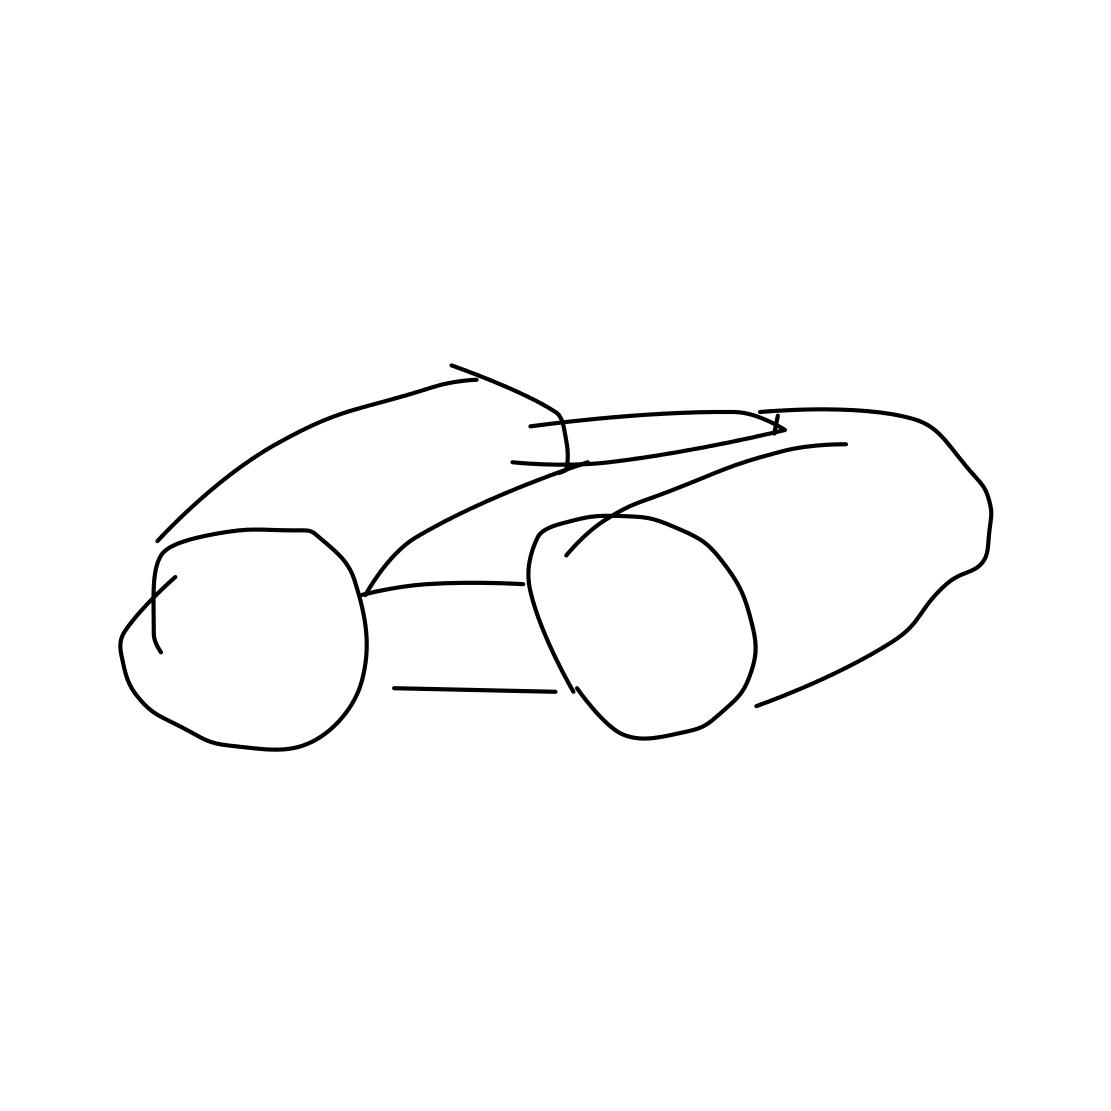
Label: binoculars